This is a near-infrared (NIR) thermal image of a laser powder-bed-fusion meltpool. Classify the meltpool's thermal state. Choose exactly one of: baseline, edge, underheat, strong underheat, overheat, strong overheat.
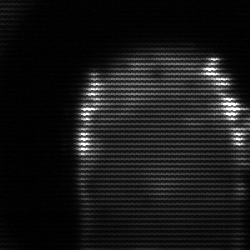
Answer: baseline